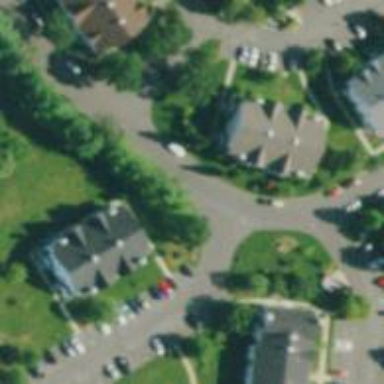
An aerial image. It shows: Living street.